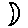
Label: moon